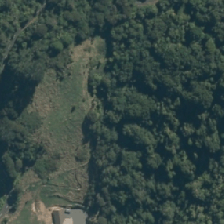
Land cover: low_producing_grassland